Field crop: maize
Growth stage: 2
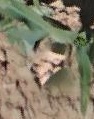
Species: maize